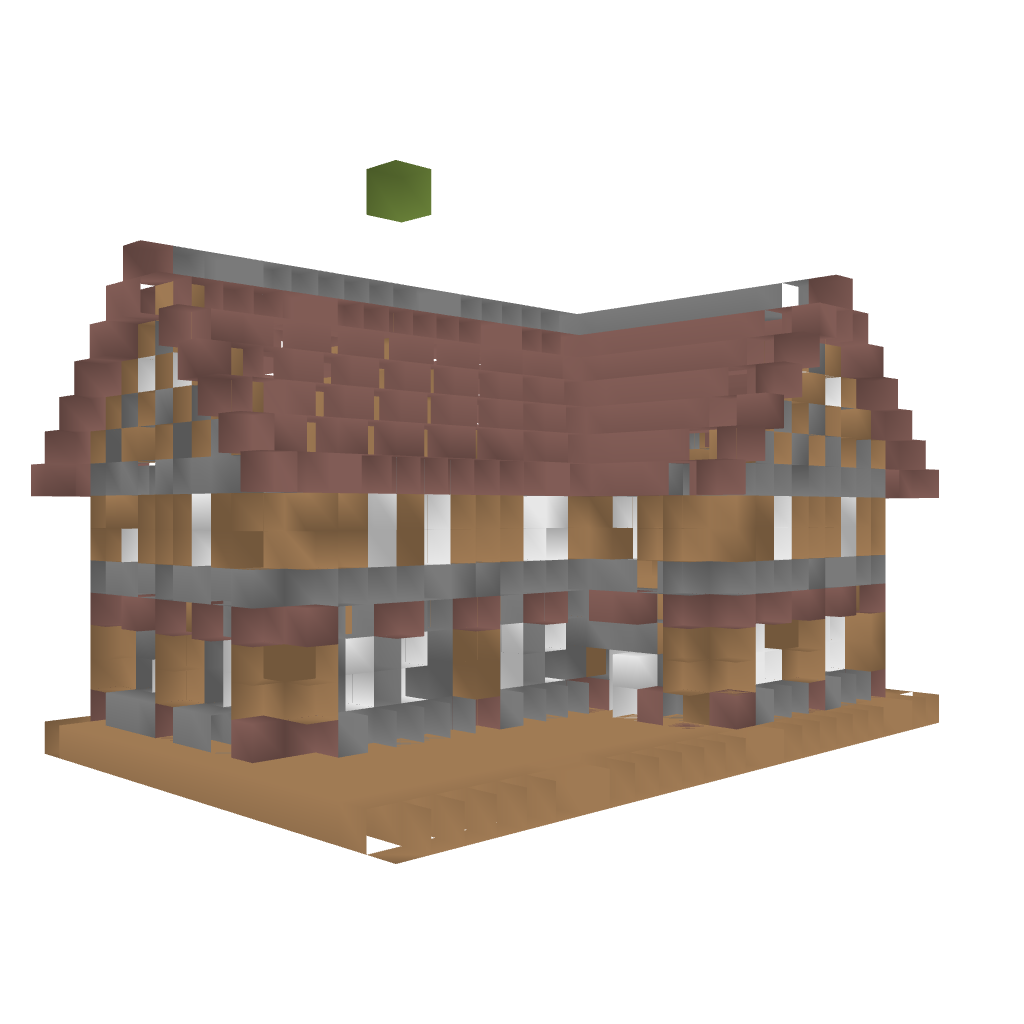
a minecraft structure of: Tavern high quality